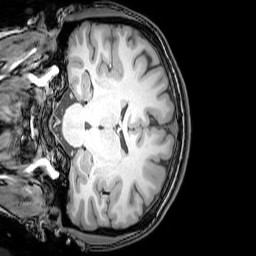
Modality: T1w
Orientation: coronal
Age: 22
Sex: female
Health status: healthy
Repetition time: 0.081 s
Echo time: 0.037 s